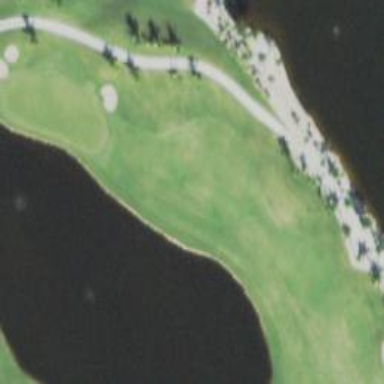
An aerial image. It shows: Golf bunker filled with natural sand.